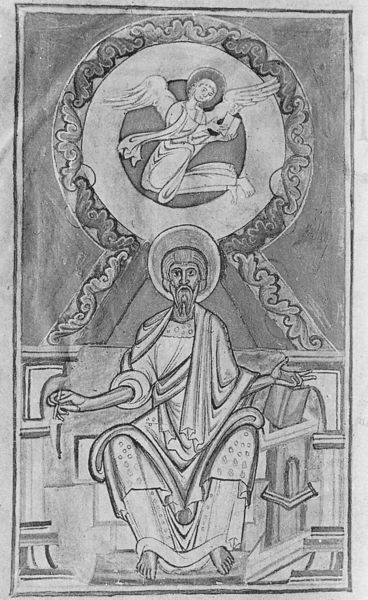
Titel: Vier Evangelien
Standort: Herkunftsort: Verdun, Saint-Vanne (EU - F - Lothringen)
Institution: Verdun, Bibliothéque Municipale
Schlagwörter: feder, flügel, hand, mann, weiß, sitzen, finger, grau, schwarz, zeichnung, hochformat, ornament, bart, falten, gesicht, hände, fliegen, engel, thron, faltenwurf, buch, druck, seite, schwarzweiß, stift, ranke, heiligenschein, nimbus, christus, jesus, heiliger, heilig, buchmalerei, evangelist, evangeliar, matthäus, engelsflügel, schwaarz